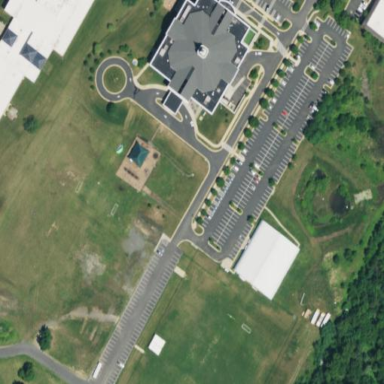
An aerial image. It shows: School campus with grassy surroundings.